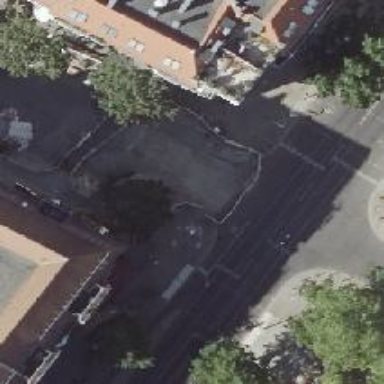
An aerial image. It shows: Asphalt footpath with unmarked crossing.